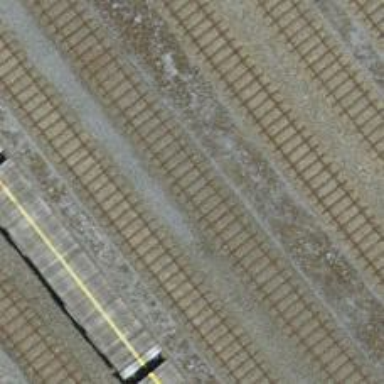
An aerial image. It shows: Single track railway in yard.